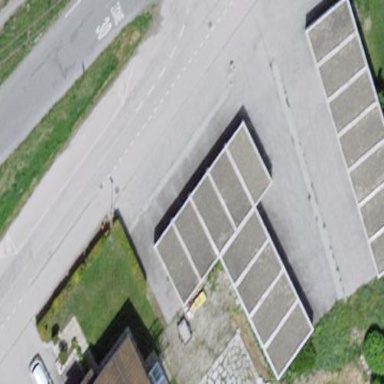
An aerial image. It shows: Group of garages.